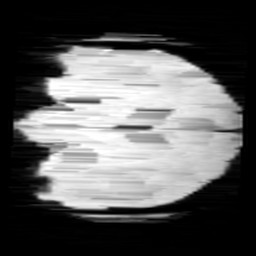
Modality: minIP
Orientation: coronal
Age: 13
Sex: male
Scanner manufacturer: siemens
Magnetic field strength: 3 T
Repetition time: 0.027 s
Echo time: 0.02 s